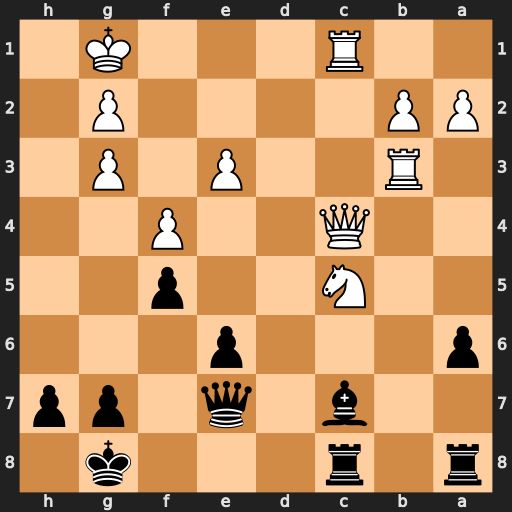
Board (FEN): r1r3k1/2b1q1pp/p3p3/2N2p2/2Q2P2/1R2P1P1/PP4P1/2R3K1
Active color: b
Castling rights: -
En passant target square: -
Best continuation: Bd6 Rb7 Rxc5 Rxe7 Rxc4